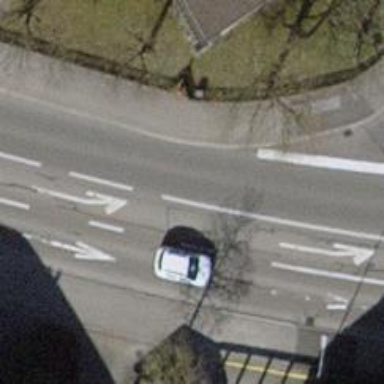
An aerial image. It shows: Tertiary road with asphalt surface and cycle lane.